Question: Is there a way to make columns in a text?
I have one big string with the text i have to display, and i have a fixed height of the textblock, and have to make the text display in column.
like this image:
Thanks!
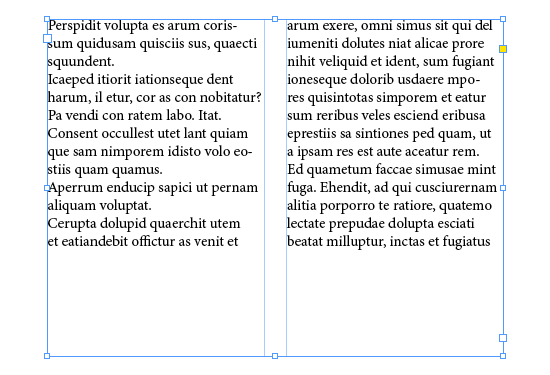
Answer: Have you looked in the "common" folder of the default solution templates? IIRC there is a control named something like ColumnTextBlock (or something similar) in there that does this for you. If it isn't in the default template you use, try creating a new grid application and look in there - it gets used in the item detail XAML page.
HTH